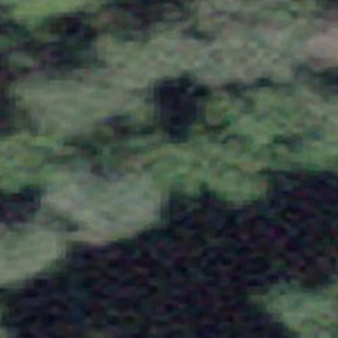
Label: other